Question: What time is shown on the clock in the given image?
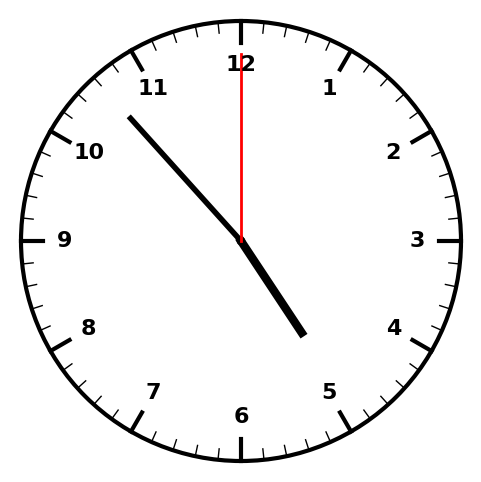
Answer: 04:53:00